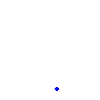
Particle: proton